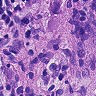
Metastatic tissue present: yes